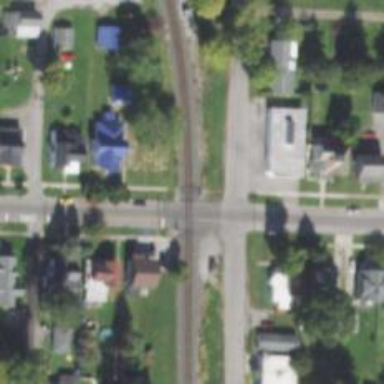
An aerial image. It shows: Railway crossing.